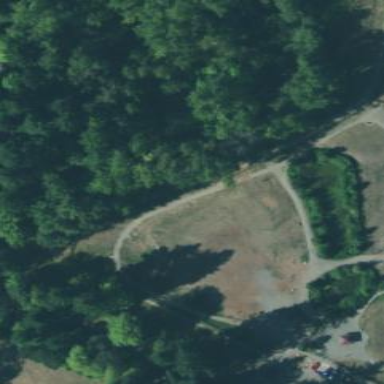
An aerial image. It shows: Fenced dog park for leisure activities on land.